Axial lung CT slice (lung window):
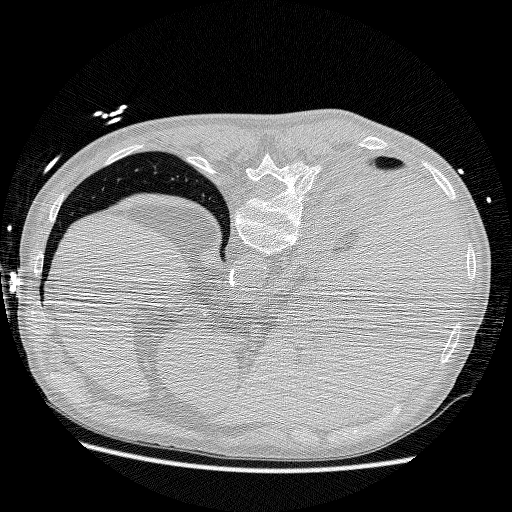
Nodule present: no